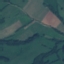
Label: Pasture